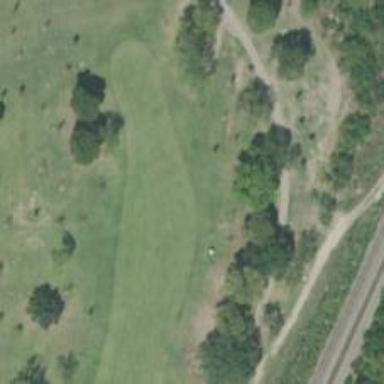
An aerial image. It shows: View of golf hole.